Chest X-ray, PA view. Patient: 61 years old, sex M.
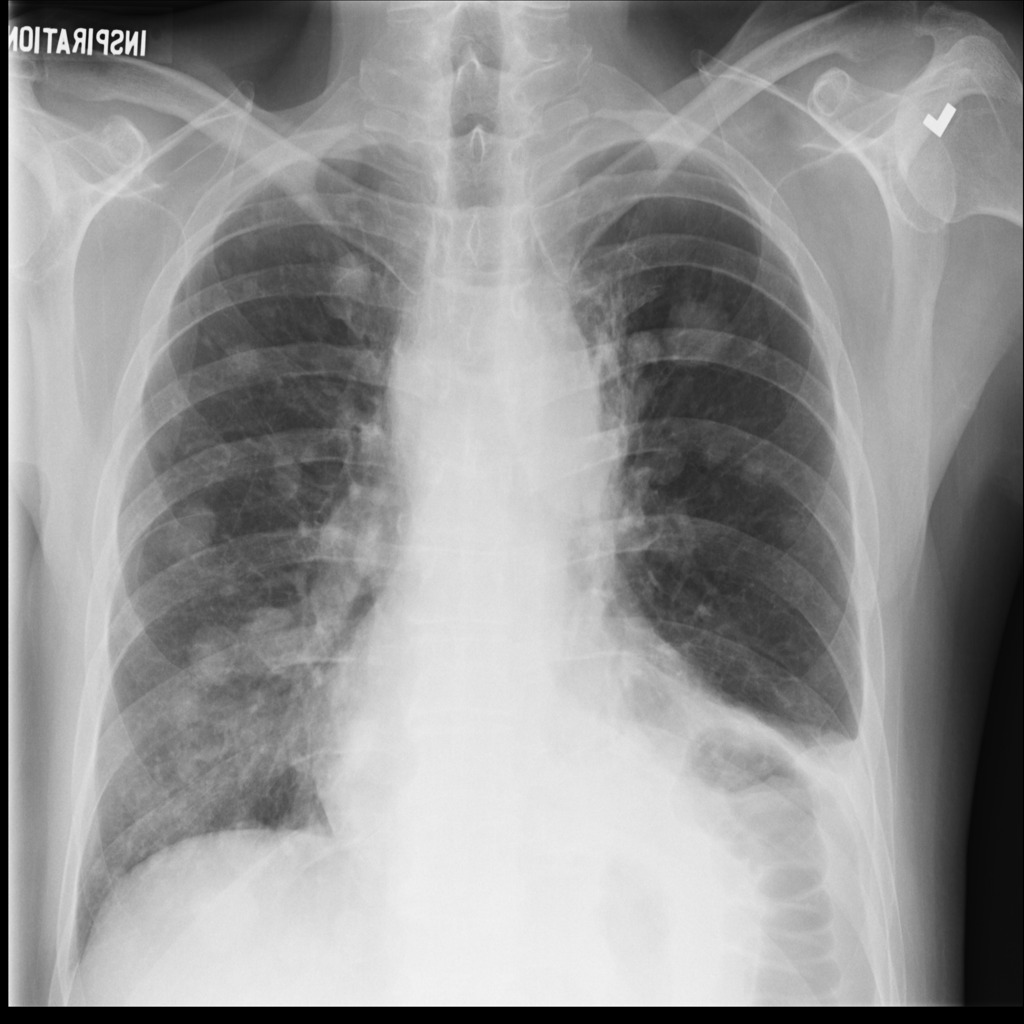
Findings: Effusion, Nodule